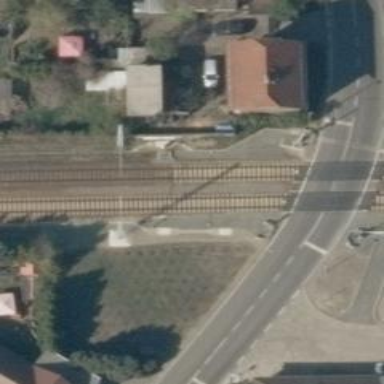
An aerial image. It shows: Railway signal.